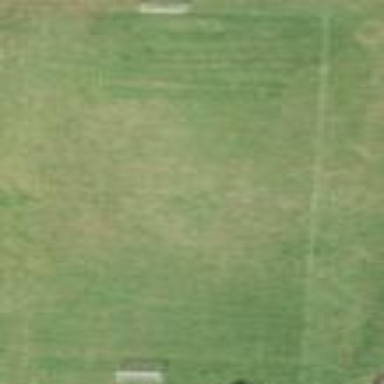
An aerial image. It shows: Lacrosse pitch for leisure sports activities.